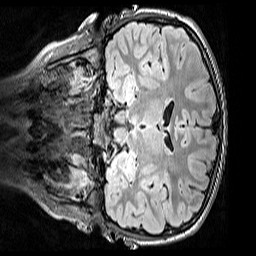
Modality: FLAIR
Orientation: coronal
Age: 10
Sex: male
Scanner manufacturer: siemens
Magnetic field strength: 3 T
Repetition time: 5 s
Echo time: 0.388 s